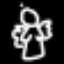
Label: angel